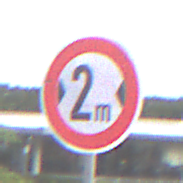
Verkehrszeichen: TatsaechlicheBreite2
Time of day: MorningAfternoon
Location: Outdoor (Suburban)
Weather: PartlyCloudy
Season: NotSpecified
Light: Natural